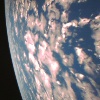
Label: cloud